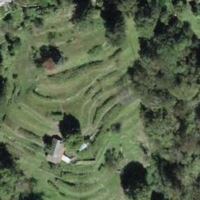
EUNIS habitat code: 41
Species observed at this site:
Scutigera coleoptrata